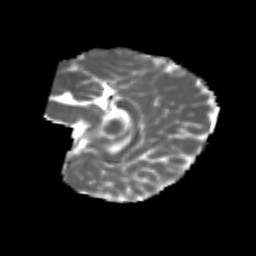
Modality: MD
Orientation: sagittal
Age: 6
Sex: female
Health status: healthy